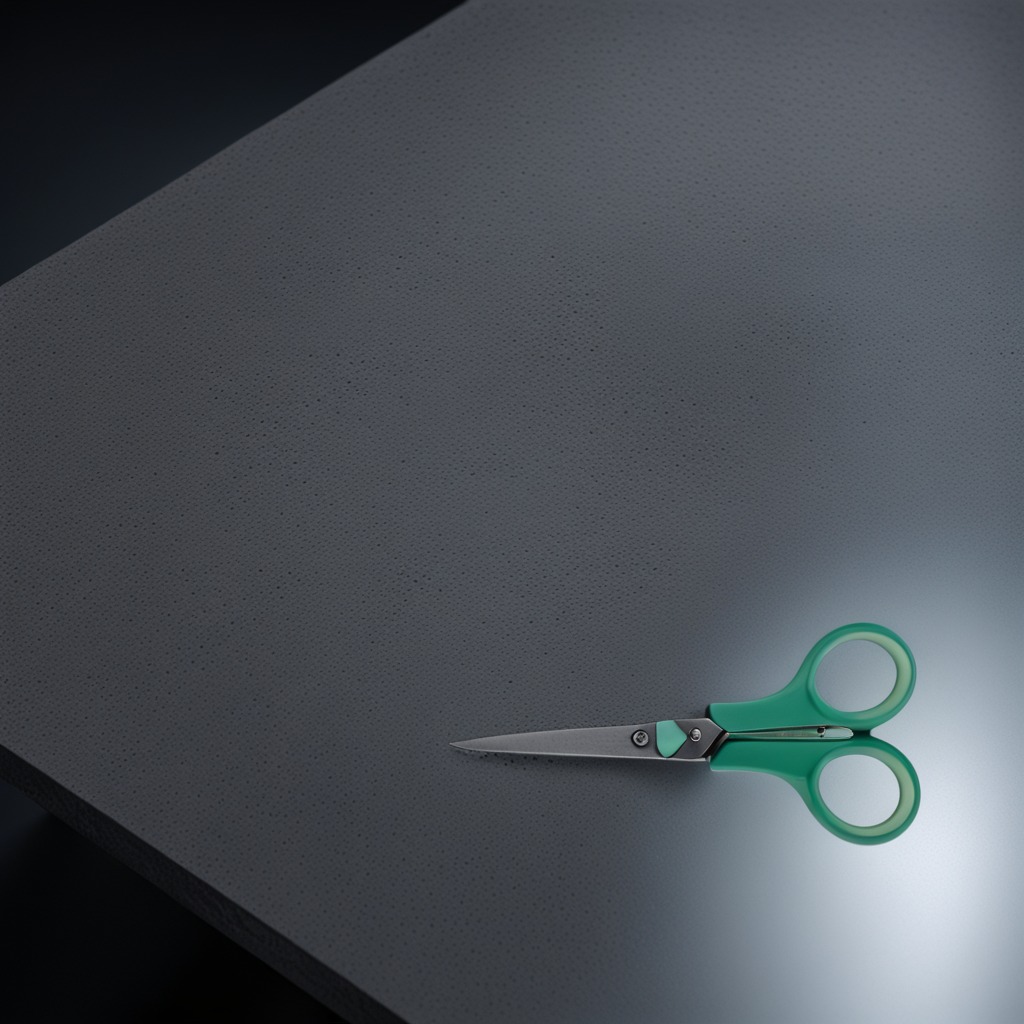
A scissor lies on the clean granite table inside a workshop at night dim ambient light soft shadows worn but